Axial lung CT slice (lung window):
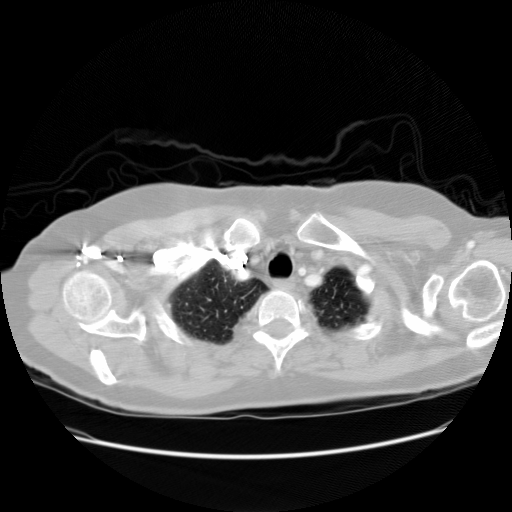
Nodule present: no